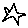
Label: star